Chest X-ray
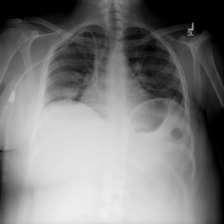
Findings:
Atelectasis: negative
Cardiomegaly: negative
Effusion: negative
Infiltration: negative
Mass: negative
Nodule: positive
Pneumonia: negative
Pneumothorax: negative
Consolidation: negative
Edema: negative
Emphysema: negative
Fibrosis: negative
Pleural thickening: negative
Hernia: negative